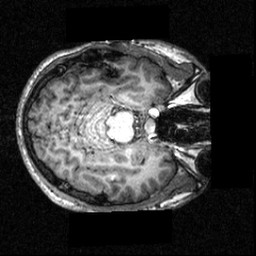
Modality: T1w
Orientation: axial
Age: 20
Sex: male
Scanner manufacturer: siemens
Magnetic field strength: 3.951 T
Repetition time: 1.5 s
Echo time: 0.00335 s